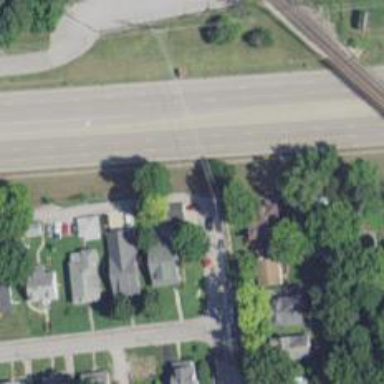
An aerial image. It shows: Alleyway designated as service road.